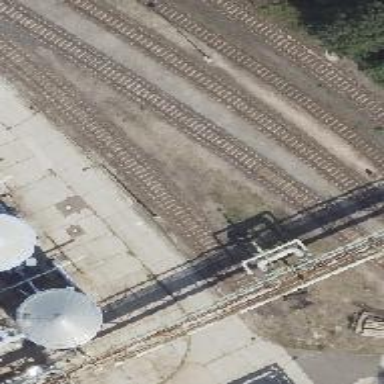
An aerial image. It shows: Railway yard in service.